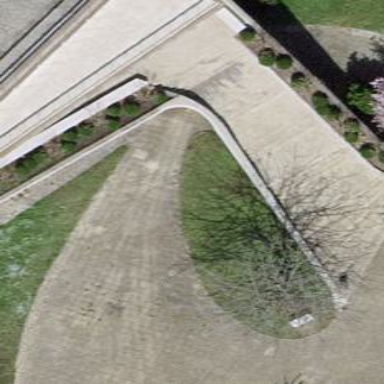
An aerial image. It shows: Outdoor seating area along pedestrian road.